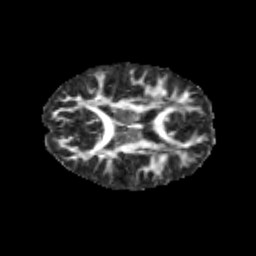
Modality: FA
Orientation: axial
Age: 11
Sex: female
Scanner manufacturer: siemens
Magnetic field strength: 3 T
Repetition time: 3.8 s
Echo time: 0.07 s